Interaction volume radius: 10 \u00c5
Interaction volume height: 20 \u00c5
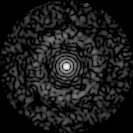
Disorder parameter: 0.8501